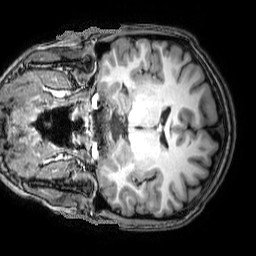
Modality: T1w
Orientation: sagittal
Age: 23
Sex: female
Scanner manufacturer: philips
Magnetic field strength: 3 T
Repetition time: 8.078 s
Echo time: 3.697 s